Question: When you click a "contact" button in my app, a number of views are animated to slide the initial views out and the contact views in. One of the options at that point is to send and email. When you tap that button, I use 'MFMailComposeViewController' to show the in-app email view.
As the email view animates in, the display reverts back to the initial view. The views in which I animated their frame, are reset to their original locations, but the one view I fade out stays faded out.
I am fairly certain I am not doing anything out of the ordinary with the animations and the mail composer code is exactly the same as all the references I have found.
Here is my animation code. I am basically animate a couple views off the screen and a couple others on the screen. Everything is layed out in a single view controller on a storyboard.
'''
[UIView animateWithDuration:0.5f animations:^{
searchView.frame = CGRectMake(0, originalSearchY - searchView.frame.size.height, searchView.frame.size.width, searchView.frame.size.height);
footerView.frame = CGRectMake(0, originalFooterY + footerView.frame.size.height, footerView.frame.size.width, footerView.frame.size.height);
refreshView.alpha = 0;
} completion:^(BOOL finished) {
[UIView animateWithDuration:0.5f animations:^{
supportView.frame = CGRectMake(0, 64, supportView.frame.size.width, supportView.frame.size.height);
closeView.frame = CGRectMake(0, originalCloseY - closeView.frame.size.height, closeView.frame.size.width, closeView.frame.size.height);
} completion:^(BOOL finished) {}];
}];
'''
Here is a screen flow of whats happening for clarification...

1. Tap the contact button, animated to the contact screen
2. Tap on the email button, email composer is shown
3. Cancel or send email
4. As you can see the visibility is reverted back to screen 1, with "update data" view gone (this is the view I fade out rather than animate the frame)
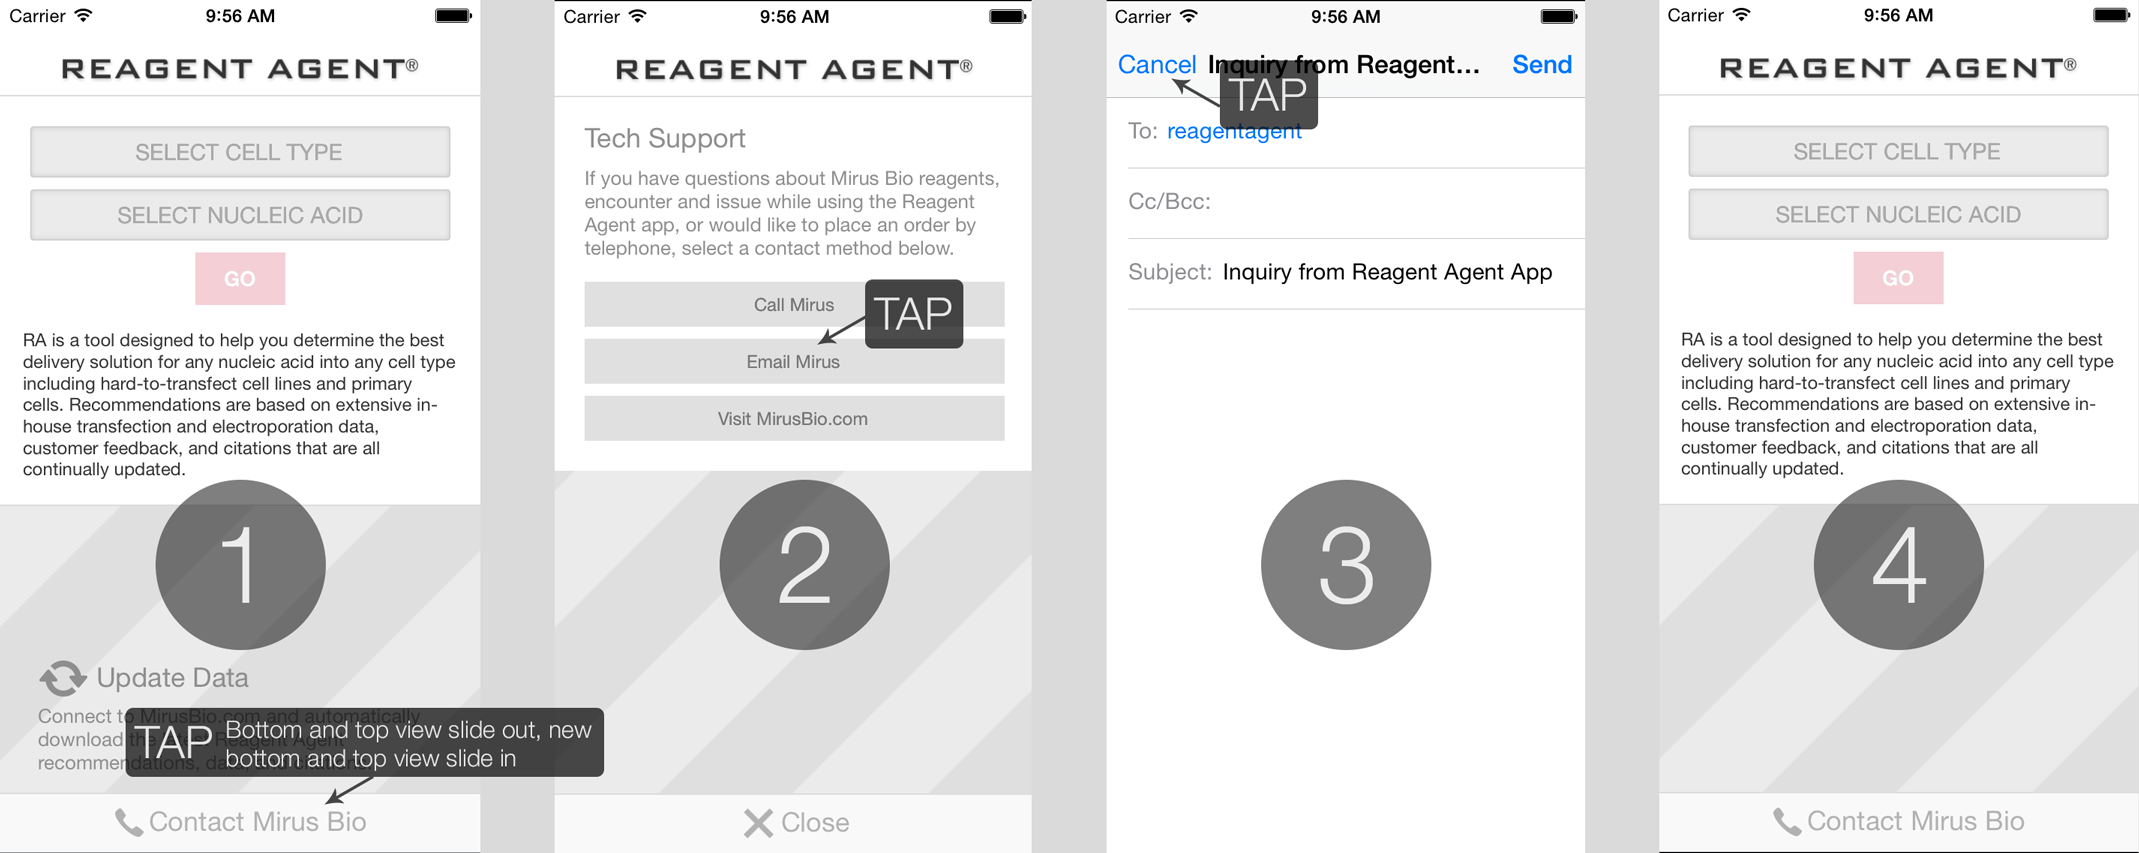
Answer: Ok, so I finally figured out the issue. I was doing some initialization in '- (void)viewDidLayoutSubviews' and that is called as the modal email view appears and as it is dismissed. I ended up adding a boolean "isInitialized" variable and tweaking the view processing based on that.